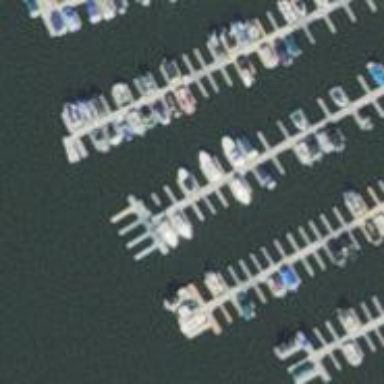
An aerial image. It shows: Man-made pier.